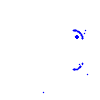
Particle: proton